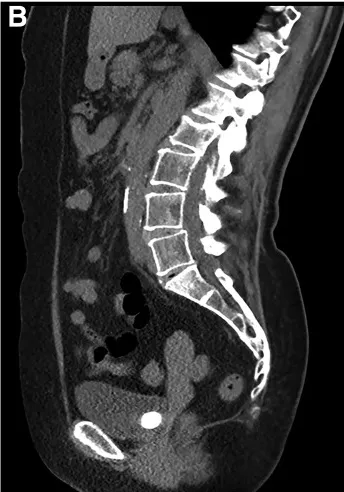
(B) Coronal section of the same CT scan illustrating part of the stone within the ureterocele.
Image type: radiology (ct)